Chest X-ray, PA view. Patient: 48 years old, sex F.
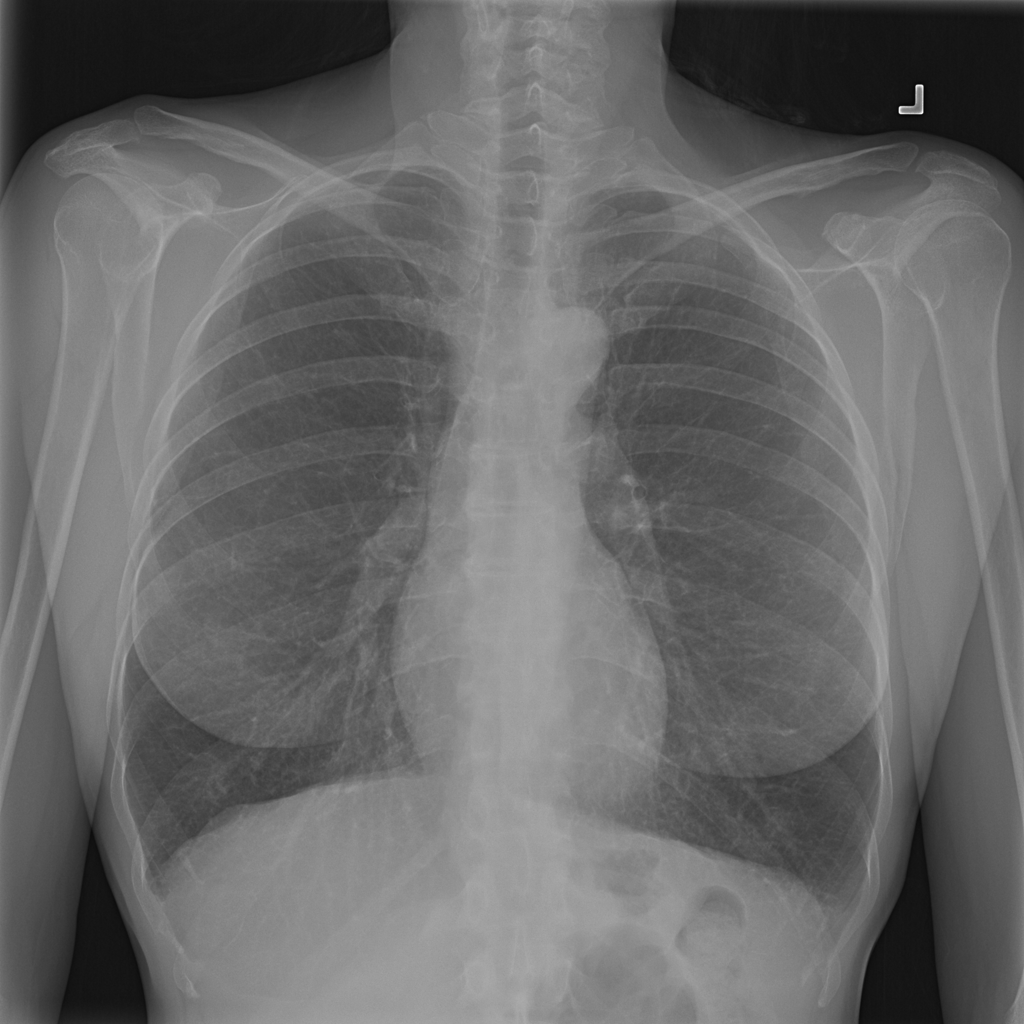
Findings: No Finding